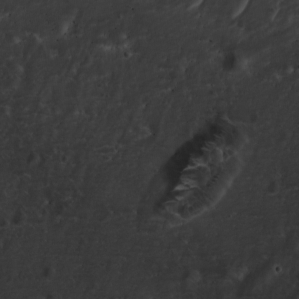
Label: non_frost